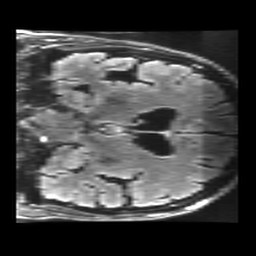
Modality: FLAIR
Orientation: coronal
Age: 67
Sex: male
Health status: healthy
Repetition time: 12 s
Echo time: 0.09782 s